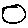
Label: circle